Aerial crown-view tile of a tropical tree (Barro Colorado Island, Panama), acquired 20250317:
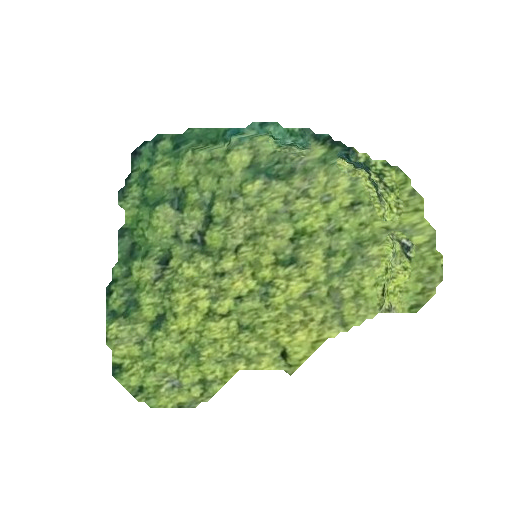
Species: Guatteria lucens
GBIF accepted scientific name: Guatteria lucens
Crown area: 102.112 m²